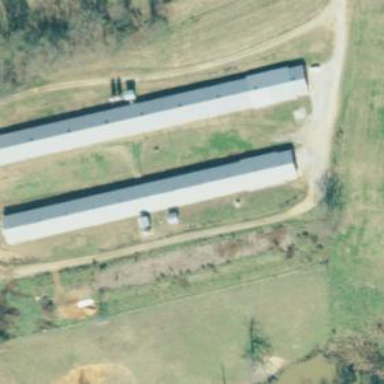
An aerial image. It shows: Poultry house.